Question: I am trying to understand core data relationships. I have two entities. One is called , which has a (car driver's) name, age, gender. The other entity is called which has a cars Make, model, etc..
There is one for many .
There is an inverse relationship for to (if I recall correctly)
I make a subclass of for each entity.. and then I try to setvalues, and execute.
some pseudo code:
'''
Driver *thisDriver = [NSEntityDescription ...
Car *thisCar= [NSEntityDescription ...
[thisCar setMake@"ford"];
// etc..
[thisDriver setName:@"bob"];
// etc..
[thisDriver setCar:thisCar]; // THIS PART NO GOOD =(
'''
I noticed there was a method "" within .. which accepted a driver variable..
It seems odd to set the parent from the child and not the other way around. It makes sense to me that I create a number of anonymous instances of in an , and then store those into a .. then save that.
Also, when I fetch a .. how do I get all of the associated for it? I am able to fetch , and get the , but not the other way around..
Maybe I'm thinking too much in terms of a traditional database where you use a foreign key to get all records for a related table? It should be fairly similar though, right?

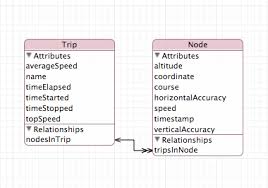
Answer: So it sounds like you want a driver to have multiple cars, which means you need toMany relationship between Drivers and Cars. Then you will be able to do something like this:
'''
[myDriver addCarObject:newCar];
'''